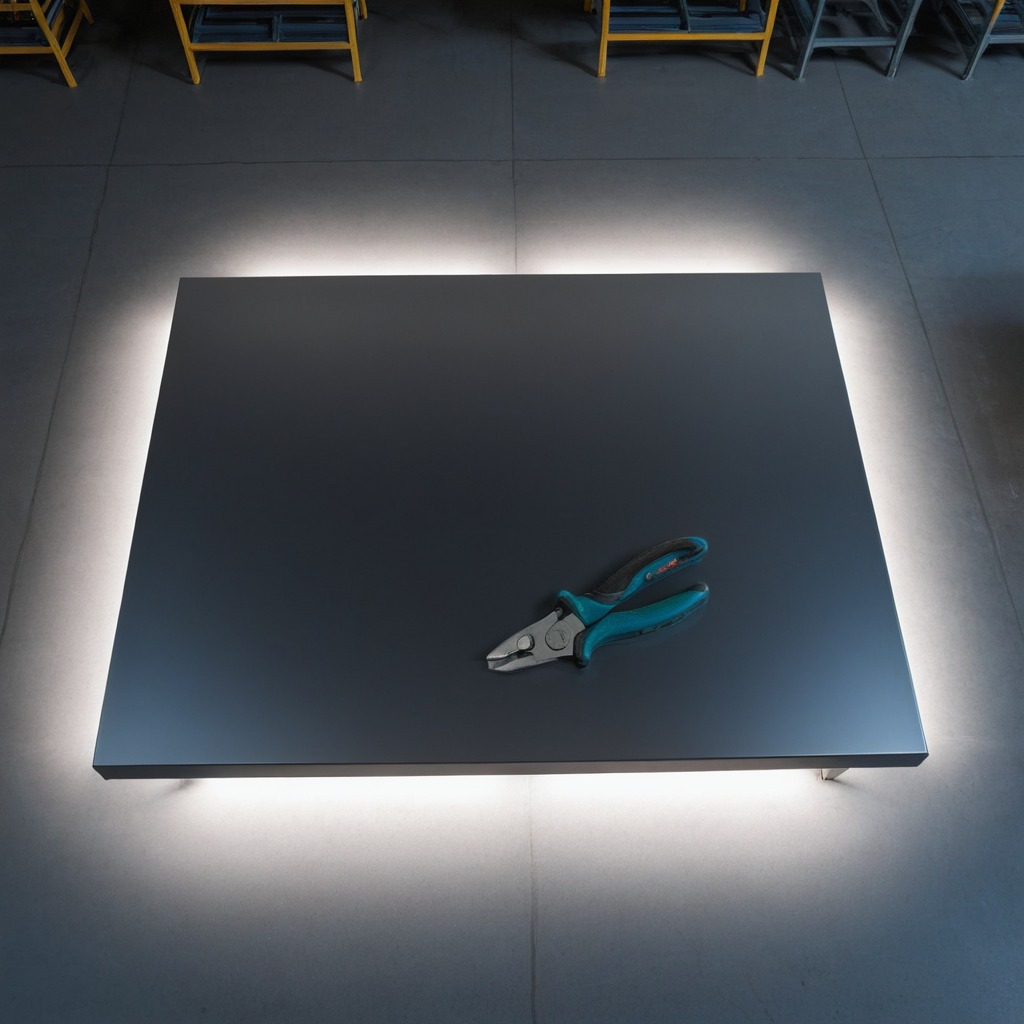
A plier is lying on the tabletop.